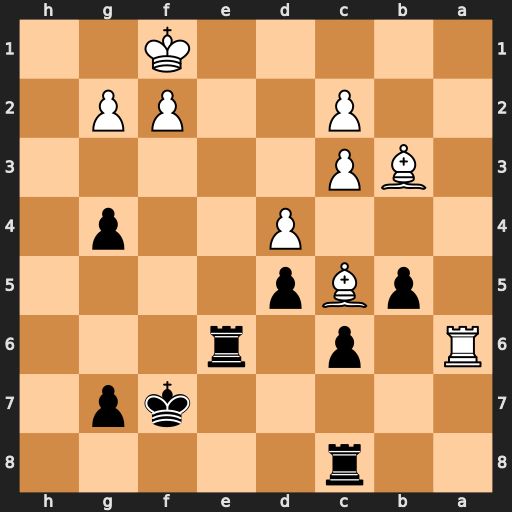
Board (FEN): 2r5/5kp1/R1p1r3/1pBp4/3P2p1/1BP5/2P2PP1/5K2
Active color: b
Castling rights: -
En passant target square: -
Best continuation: Rh8 g3 Rh1+ Kg2 Reh6 Bxd5+ cxd5 Rxh6 Rxh6